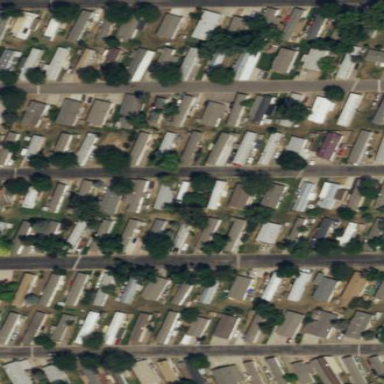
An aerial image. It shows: Mobile residential area.